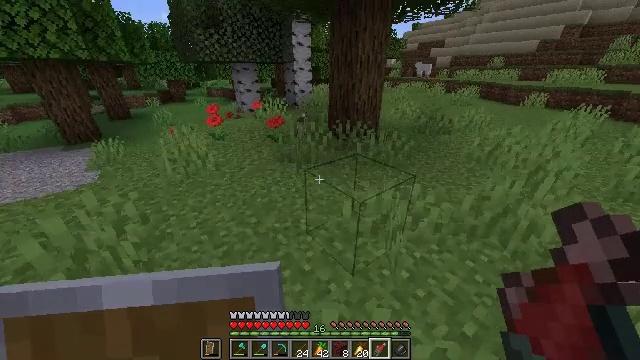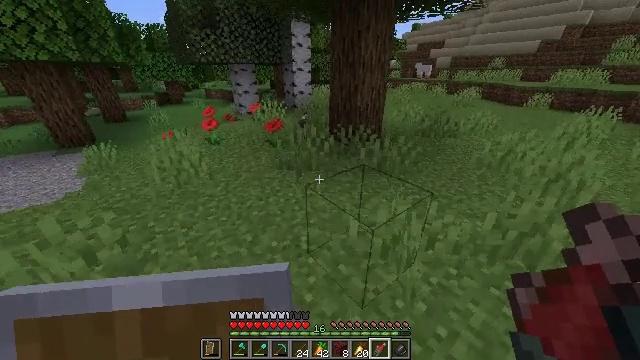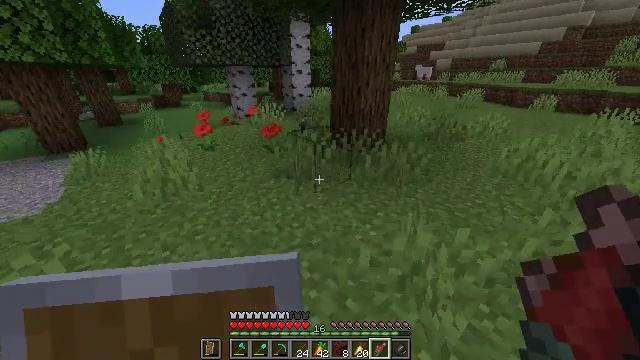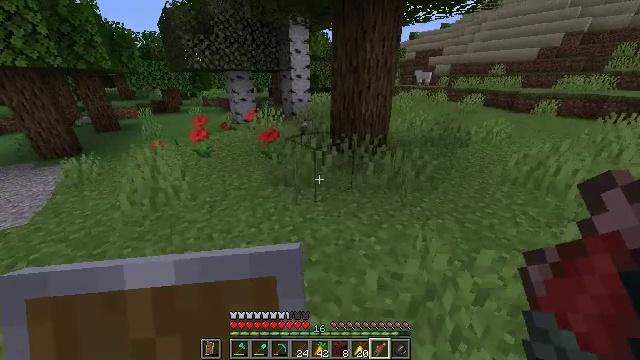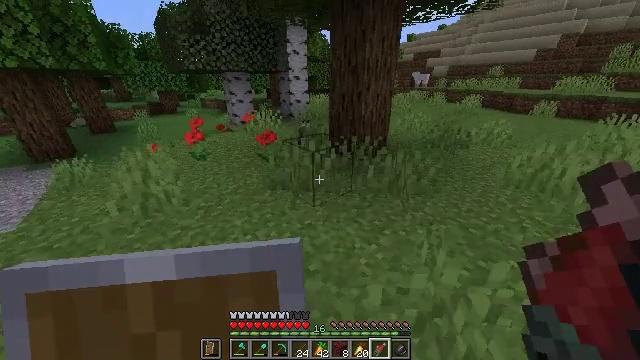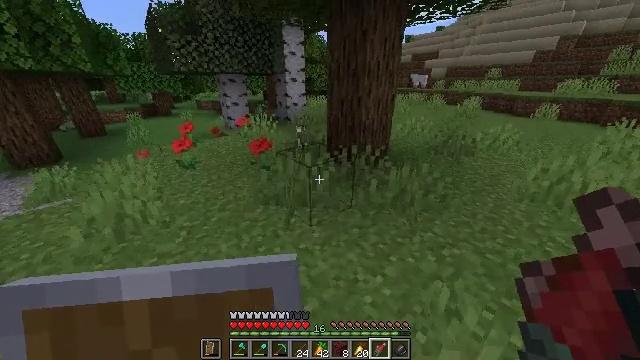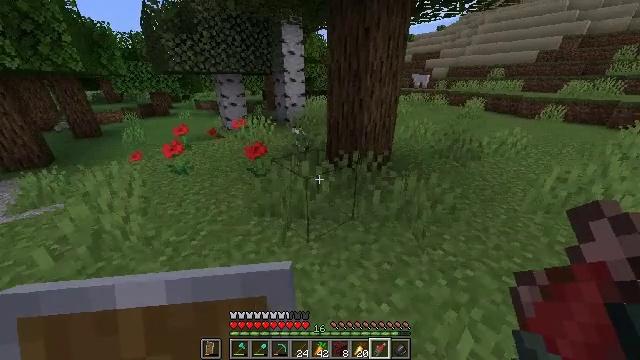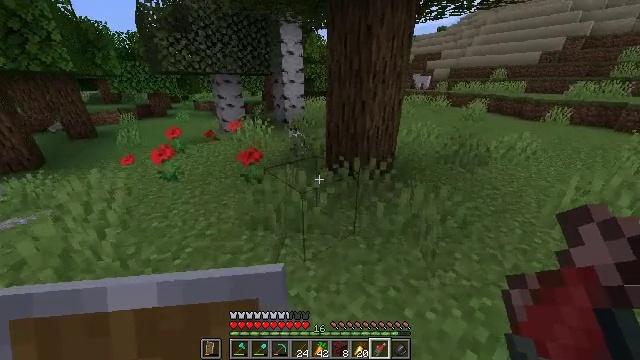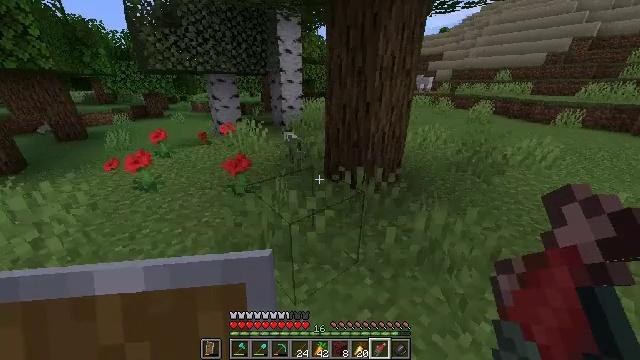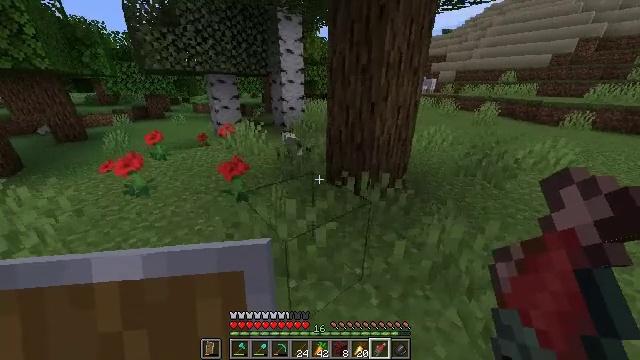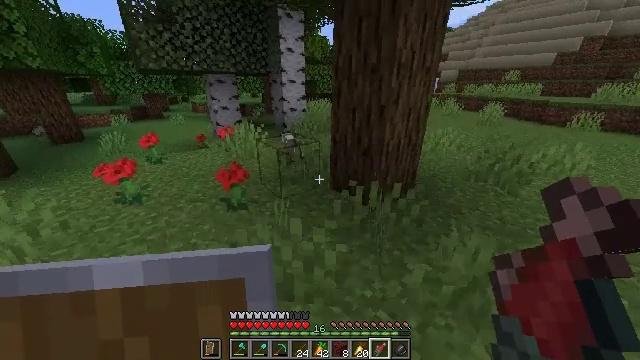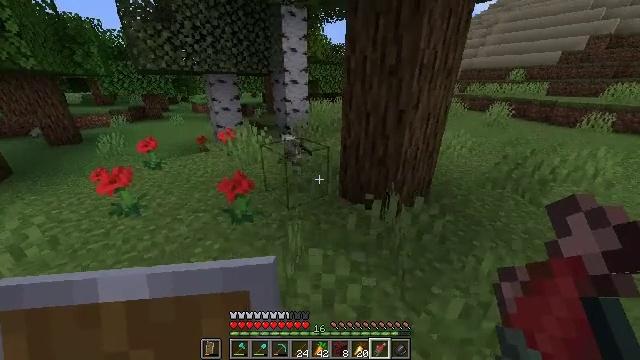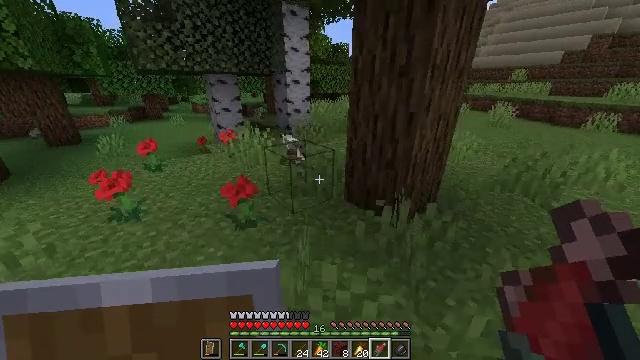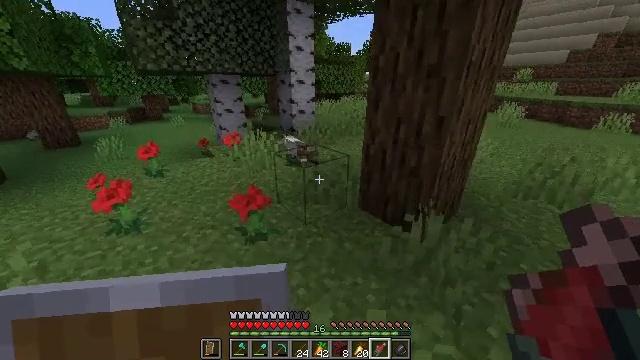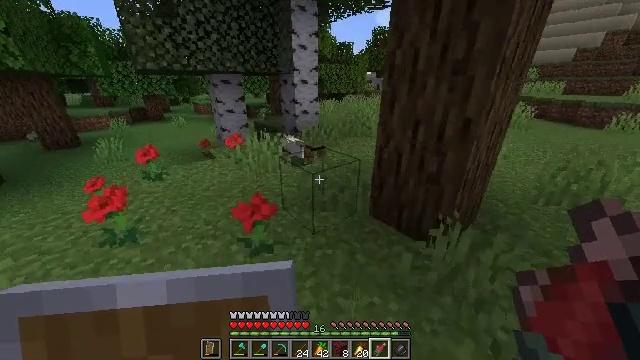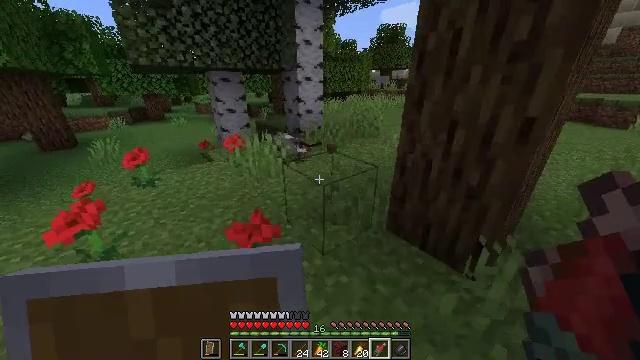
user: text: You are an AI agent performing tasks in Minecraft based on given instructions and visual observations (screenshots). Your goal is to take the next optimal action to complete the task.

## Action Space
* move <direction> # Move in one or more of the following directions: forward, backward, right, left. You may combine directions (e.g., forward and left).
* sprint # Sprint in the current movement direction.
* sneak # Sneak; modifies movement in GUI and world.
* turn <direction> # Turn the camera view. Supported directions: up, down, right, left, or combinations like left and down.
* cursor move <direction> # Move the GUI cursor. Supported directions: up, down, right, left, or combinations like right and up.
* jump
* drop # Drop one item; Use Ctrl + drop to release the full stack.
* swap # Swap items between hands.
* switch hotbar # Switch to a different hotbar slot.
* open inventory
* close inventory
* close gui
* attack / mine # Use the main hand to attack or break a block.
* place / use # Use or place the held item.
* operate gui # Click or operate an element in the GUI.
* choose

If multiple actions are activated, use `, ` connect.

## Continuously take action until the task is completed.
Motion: motion action
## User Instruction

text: Break the dark oak leaves for resources.
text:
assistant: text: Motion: move forward, sprint
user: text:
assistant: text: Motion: move forward, sprint
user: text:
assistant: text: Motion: move forward, sprint, turn up
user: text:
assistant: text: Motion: move forward, sprint
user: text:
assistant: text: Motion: move forward, sprint
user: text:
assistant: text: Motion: move forward, sprint
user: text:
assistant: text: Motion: move forward, sprint
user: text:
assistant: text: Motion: move forward, sprint
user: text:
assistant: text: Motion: move forward, sprint
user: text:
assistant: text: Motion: move forward and move left, sprint
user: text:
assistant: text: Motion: move forward and move left, sprint
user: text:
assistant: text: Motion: move forward and move left, sprint
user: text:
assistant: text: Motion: move forward, sprint
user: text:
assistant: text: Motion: move forward, sprint
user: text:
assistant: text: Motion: move forward, sprint
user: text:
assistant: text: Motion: move forward, sprint
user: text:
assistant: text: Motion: move forward, sprint
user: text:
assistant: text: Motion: move forward, sprint, turn left
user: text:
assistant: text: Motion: move forward, sprint
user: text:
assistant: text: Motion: move forward, sprint, turn left
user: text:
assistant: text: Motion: move forward, sprint, turn left
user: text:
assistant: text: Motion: move forward, sprint, turn left
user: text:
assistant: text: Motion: move forward, sprint, turn left
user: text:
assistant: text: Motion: move forward, sprint, turn left
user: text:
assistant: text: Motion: move forward, sprint
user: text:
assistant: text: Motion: move forward, sprint
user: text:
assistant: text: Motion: move forward, sprint
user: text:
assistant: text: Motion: move forward, sprint
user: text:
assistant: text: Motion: move forward, sprint
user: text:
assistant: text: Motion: move forward, sprint